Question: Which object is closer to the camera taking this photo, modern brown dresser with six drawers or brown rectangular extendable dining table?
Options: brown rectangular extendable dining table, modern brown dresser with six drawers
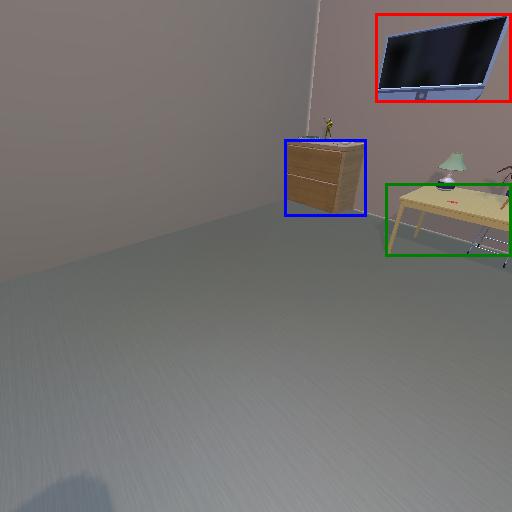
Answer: brown rectangular extendable dining table